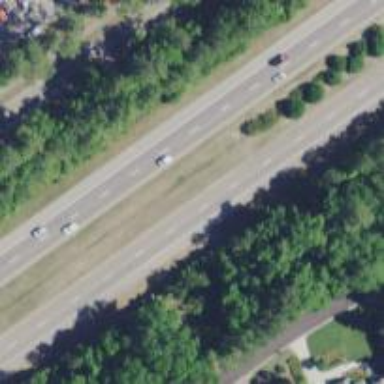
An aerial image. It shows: This image shows trunk highway that functions as expressway.